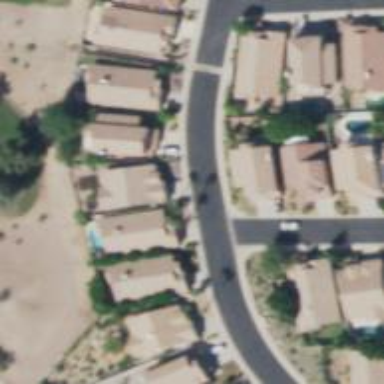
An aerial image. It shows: Asphalt road in residential area.